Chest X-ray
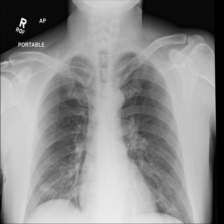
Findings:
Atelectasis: negative
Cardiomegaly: negative
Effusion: negative
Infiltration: negative
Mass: negative
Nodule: negative
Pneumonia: negative
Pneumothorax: negative
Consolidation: negative
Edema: negative
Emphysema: negative
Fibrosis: negative
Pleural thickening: negative
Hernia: negative